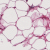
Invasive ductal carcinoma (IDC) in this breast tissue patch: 0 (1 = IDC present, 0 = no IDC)